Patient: sex F, age 71
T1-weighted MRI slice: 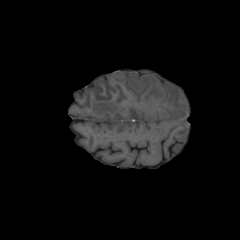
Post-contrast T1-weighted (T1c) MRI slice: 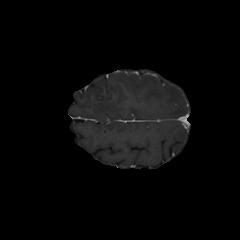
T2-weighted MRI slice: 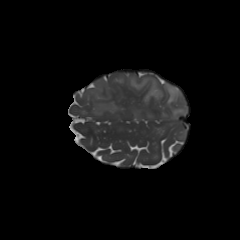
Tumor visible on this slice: yes
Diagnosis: Glioblastoma, IDH-wildtype
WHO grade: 4